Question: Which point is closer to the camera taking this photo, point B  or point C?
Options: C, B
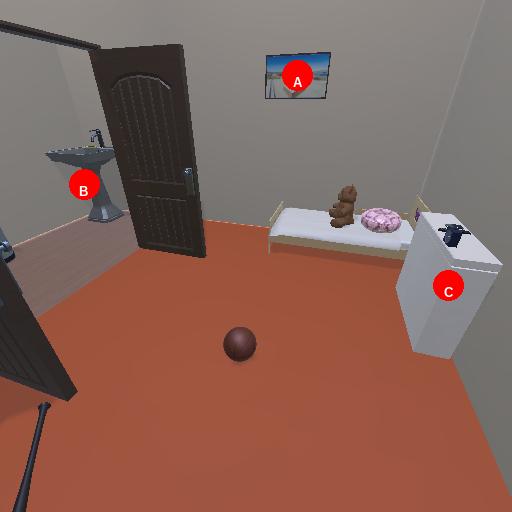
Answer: C